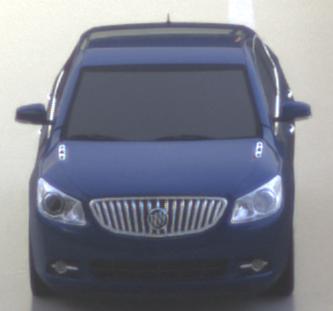
Make: Buick
Model: LaCrosse
Detailed model: Gen. 2
Model produced from: 2009
Model produced until: 2016
Doors: 4
Color: blue
Road condition: wet road
Daytime: sunrise or sunset
Contrast: medium contrast